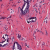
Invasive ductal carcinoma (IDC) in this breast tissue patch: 0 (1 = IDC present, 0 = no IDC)